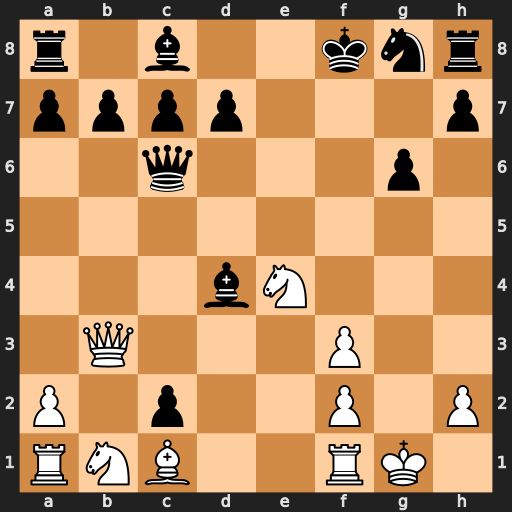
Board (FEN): r1b2knr/pppp3p/2q3p1/8/3bN3/1Q3P2/P1p2P1P/RNB2RK1
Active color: w
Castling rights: -
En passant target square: -
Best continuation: Qb4+